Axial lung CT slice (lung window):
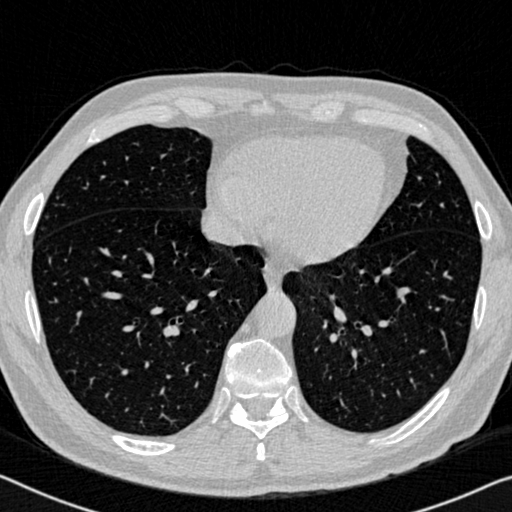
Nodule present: no